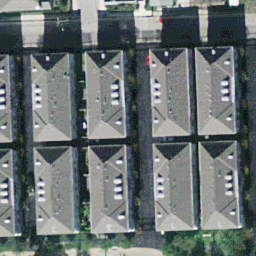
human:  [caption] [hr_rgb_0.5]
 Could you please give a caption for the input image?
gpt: This is a dense residential area .

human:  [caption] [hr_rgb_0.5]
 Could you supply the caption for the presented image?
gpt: It is a dense residential area with many houses arranged in lines .

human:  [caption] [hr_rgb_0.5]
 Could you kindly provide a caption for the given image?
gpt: Lots of houses arranged in lines with some roads fo through them .

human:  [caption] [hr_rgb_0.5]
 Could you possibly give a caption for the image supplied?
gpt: There are lots of houses arranged in lines .

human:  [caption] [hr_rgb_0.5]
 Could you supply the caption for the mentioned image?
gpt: There are some houses arranged in lines in the dense residential area .